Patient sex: M
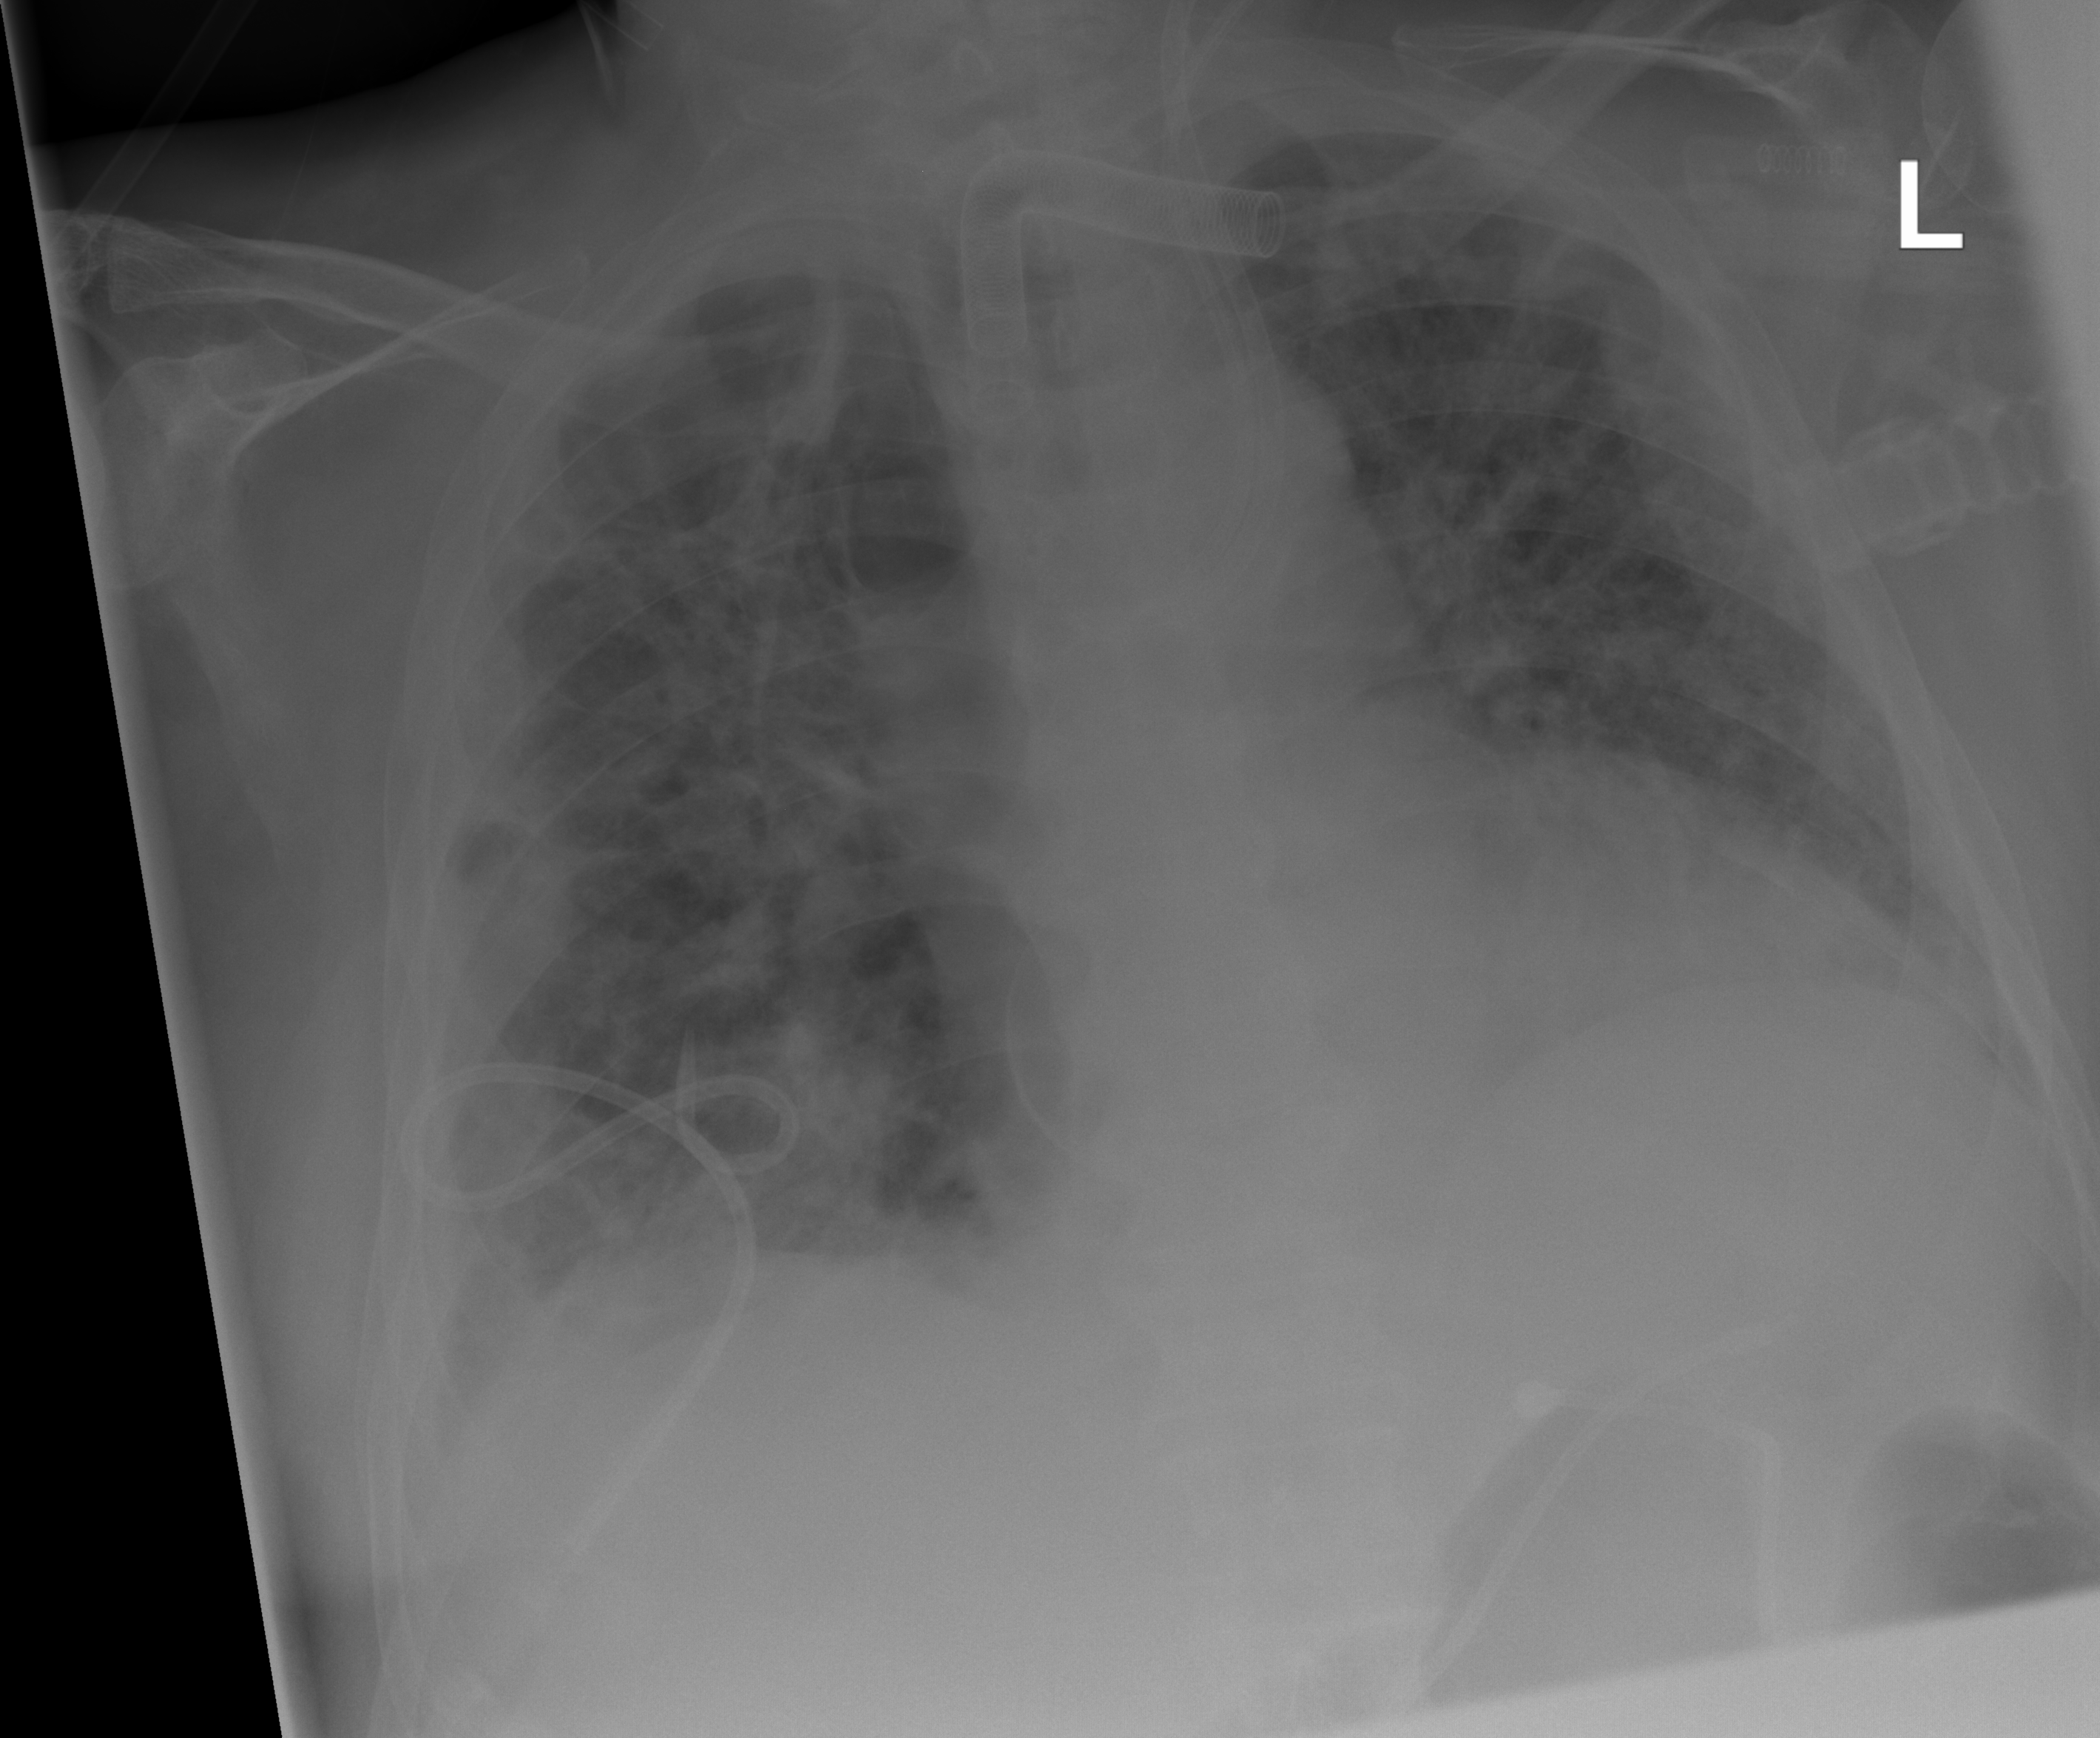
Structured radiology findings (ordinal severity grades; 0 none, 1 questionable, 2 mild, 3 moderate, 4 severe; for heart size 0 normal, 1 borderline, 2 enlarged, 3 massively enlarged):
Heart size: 2
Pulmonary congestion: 3
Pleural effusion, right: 0
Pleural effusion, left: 0
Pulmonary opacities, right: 2
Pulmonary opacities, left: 2
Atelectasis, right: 3
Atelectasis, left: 0